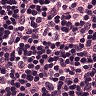
Metastatic tissue present: no